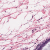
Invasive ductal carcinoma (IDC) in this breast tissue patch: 0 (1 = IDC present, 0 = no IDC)